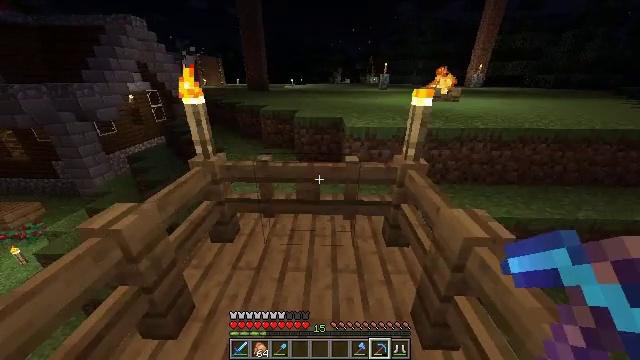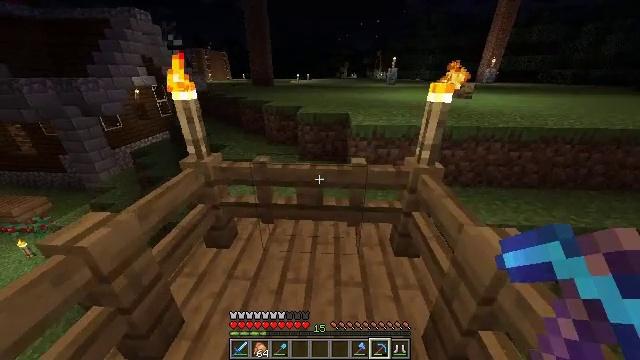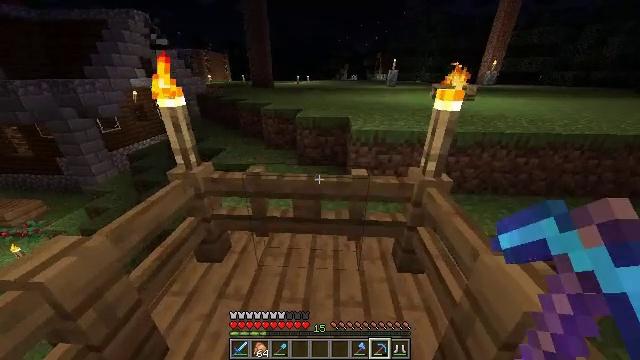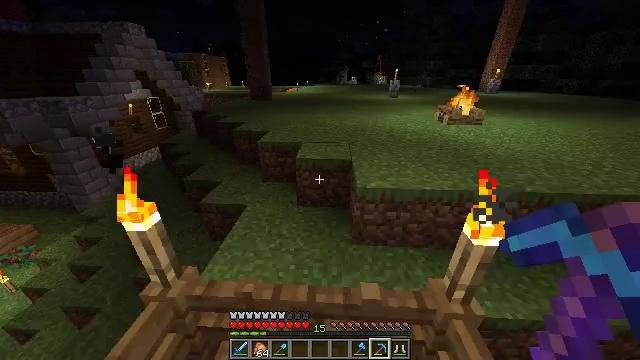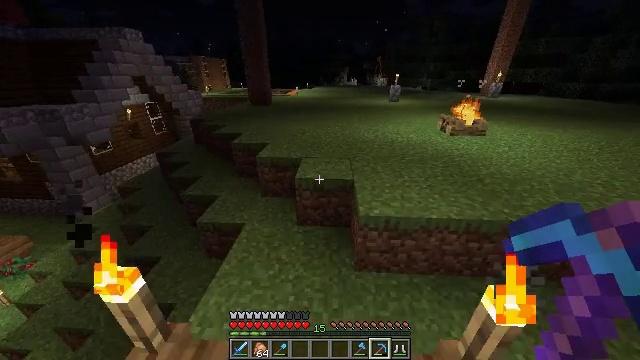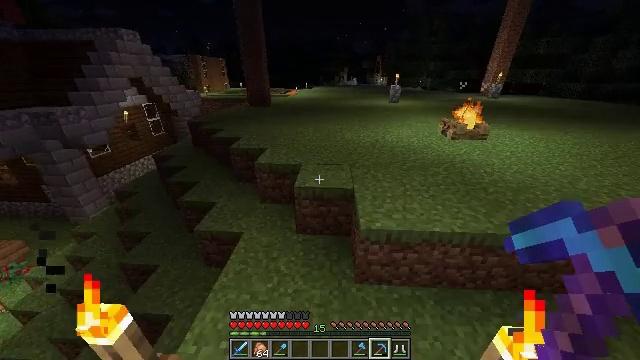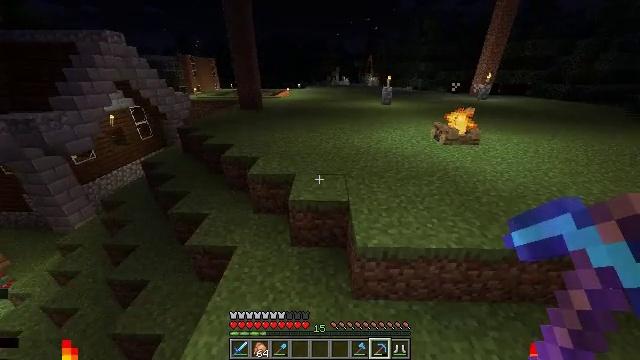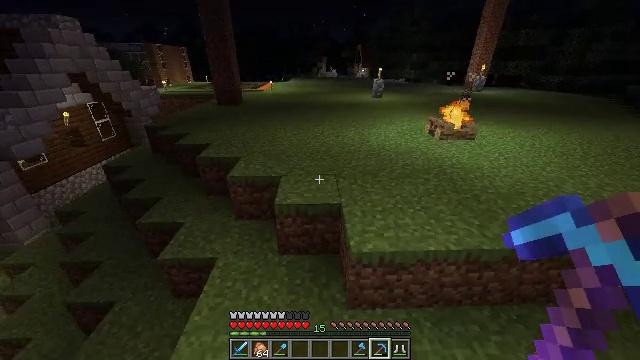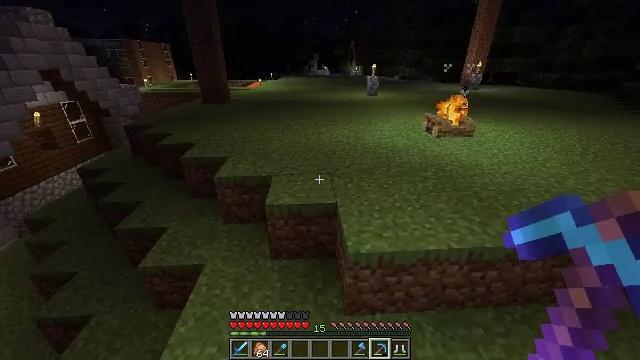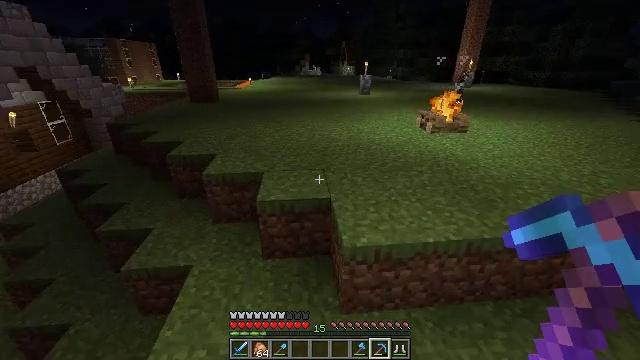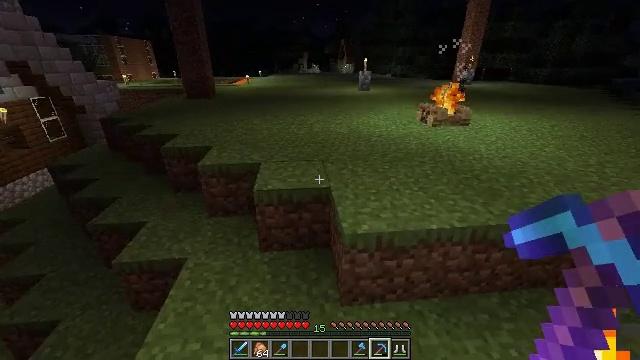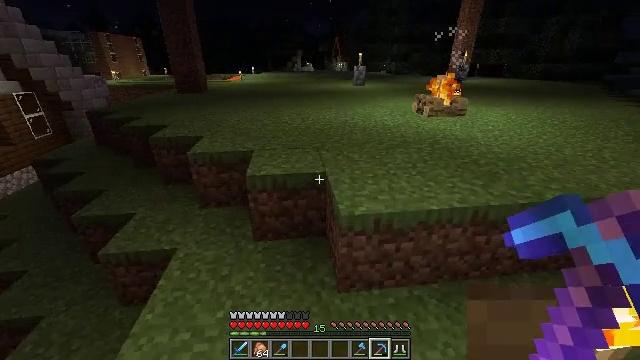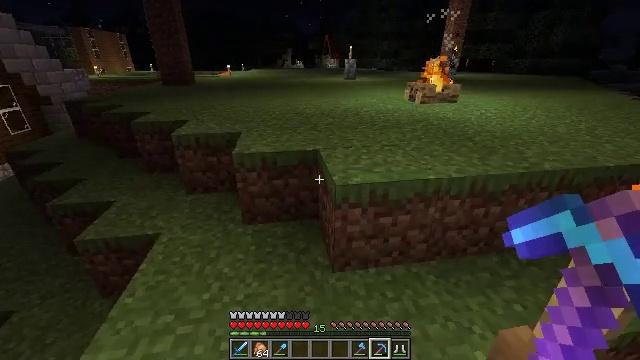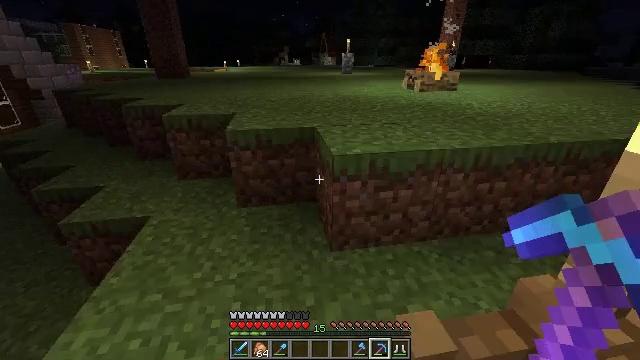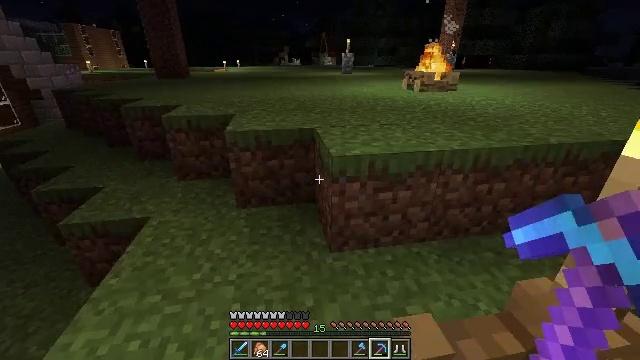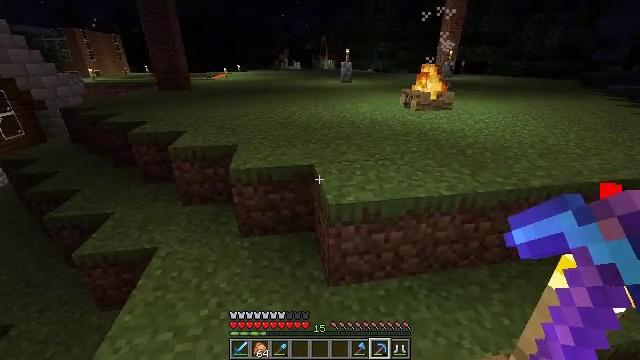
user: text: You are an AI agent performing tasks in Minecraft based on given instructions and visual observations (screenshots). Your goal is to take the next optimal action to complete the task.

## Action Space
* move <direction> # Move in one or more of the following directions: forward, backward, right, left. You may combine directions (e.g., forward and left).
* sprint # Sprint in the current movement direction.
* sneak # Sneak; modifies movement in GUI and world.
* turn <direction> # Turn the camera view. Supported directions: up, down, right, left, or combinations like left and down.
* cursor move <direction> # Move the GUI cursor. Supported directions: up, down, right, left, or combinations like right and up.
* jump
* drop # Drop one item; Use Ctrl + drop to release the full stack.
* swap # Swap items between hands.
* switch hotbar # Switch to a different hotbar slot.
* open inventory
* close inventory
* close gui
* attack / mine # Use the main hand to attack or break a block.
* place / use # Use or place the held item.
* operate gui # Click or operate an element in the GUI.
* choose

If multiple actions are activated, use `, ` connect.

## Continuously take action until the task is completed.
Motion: motion action
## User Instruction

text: Collect spruce leaves for landscaping.
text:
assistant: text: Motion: move forward, turn left and down
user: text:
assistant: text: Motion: move forward, jump
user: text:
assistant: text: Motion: move forward, jump
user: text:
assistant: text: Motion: move forward, jump
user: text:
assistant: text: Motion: move forward, jump
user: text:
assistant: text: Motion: move forward, turn right, jump
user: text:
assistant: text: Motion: move forward, turn right, jump
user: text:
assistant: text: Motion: move forward, turn right, jump
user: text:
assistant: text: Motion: move forward, turn right, jump
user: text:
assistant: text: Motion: move forward, jump
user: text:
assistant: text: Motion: move forward, turn right, jump
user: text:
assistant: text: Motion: move forward, turn right, jump
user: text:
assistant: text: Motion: move forward, sprint, jump
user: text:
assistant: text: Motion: move forward, sprint, jump
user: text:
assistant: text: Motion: move forward, sprint, jump
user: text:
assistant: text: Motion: move forward, jump
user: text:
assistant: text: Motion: move forward, turn left and down, jump
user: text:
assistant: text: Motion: move forward, turn left and down, jump
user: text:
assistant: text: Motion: turn left and down
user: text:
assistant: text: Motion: turn left and down
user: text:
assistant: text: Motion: turn left and down
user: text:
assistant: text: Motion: turn down
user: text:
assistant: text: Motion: turn left and down
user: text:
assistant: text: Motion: turn left and down
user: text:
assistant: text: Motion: turn down
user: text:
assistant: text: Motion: turn down
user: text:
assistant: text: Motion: turn down
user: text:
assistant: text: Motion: turn down
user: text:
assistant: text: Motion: turn down
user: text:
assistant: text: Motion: turn down